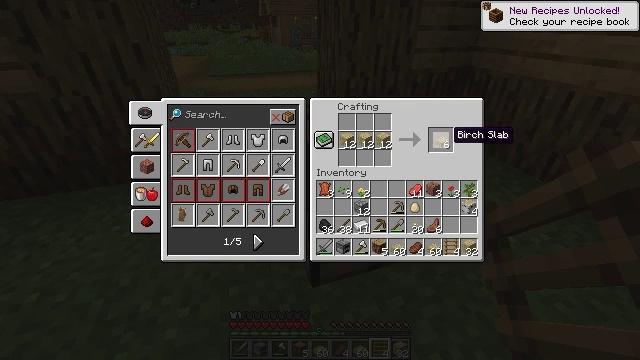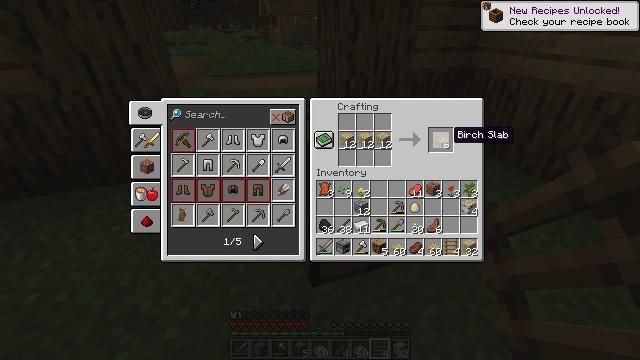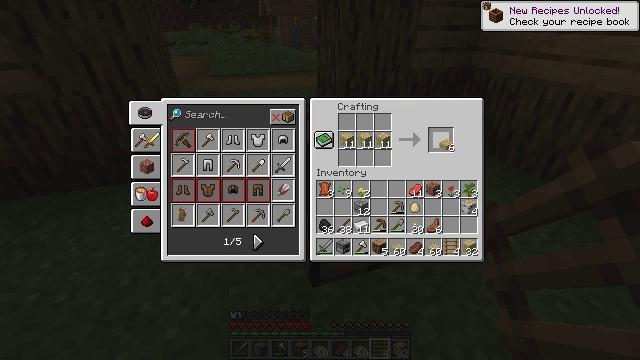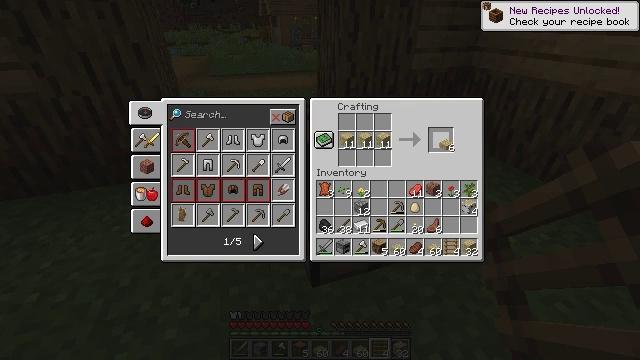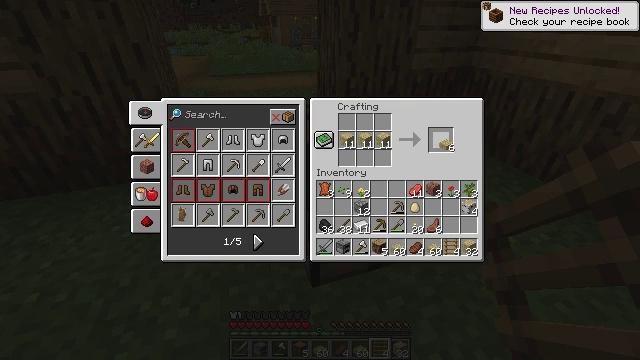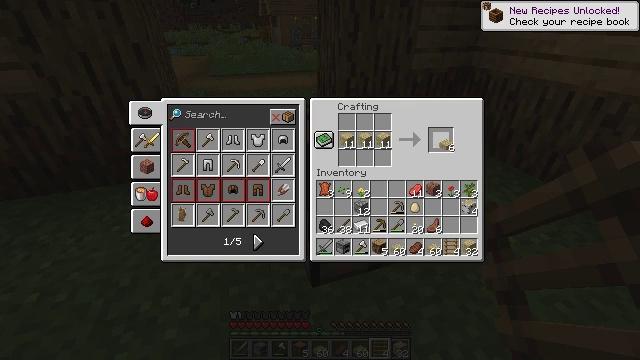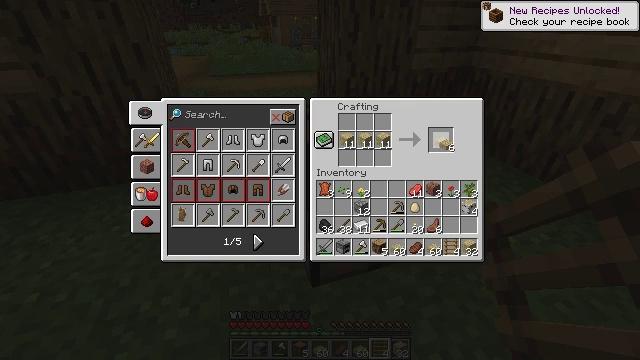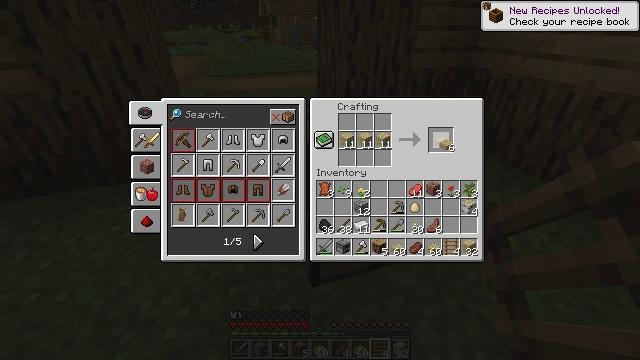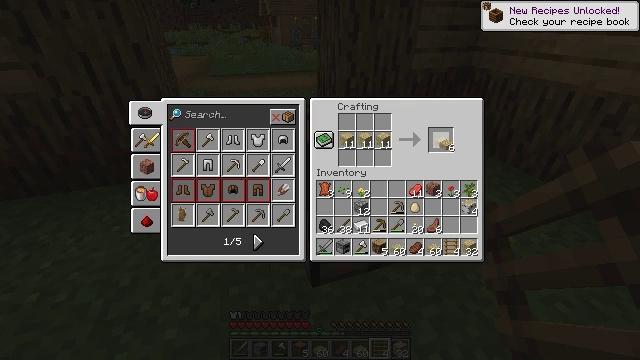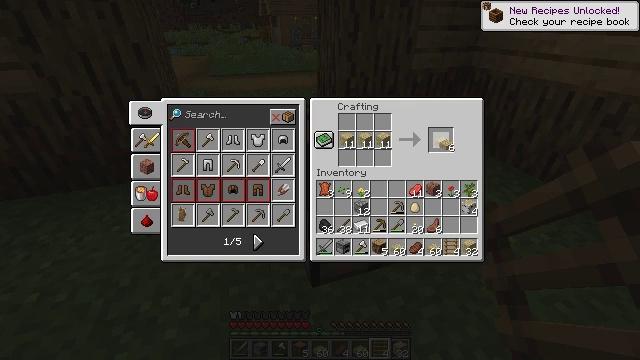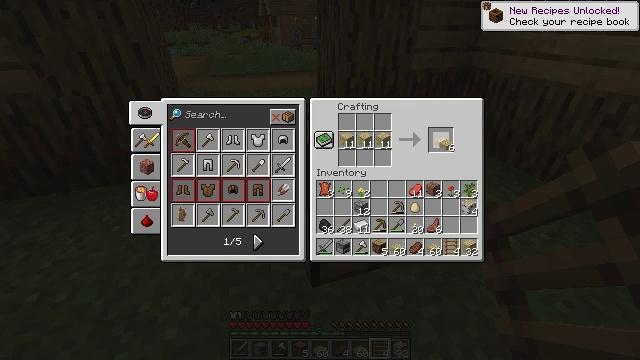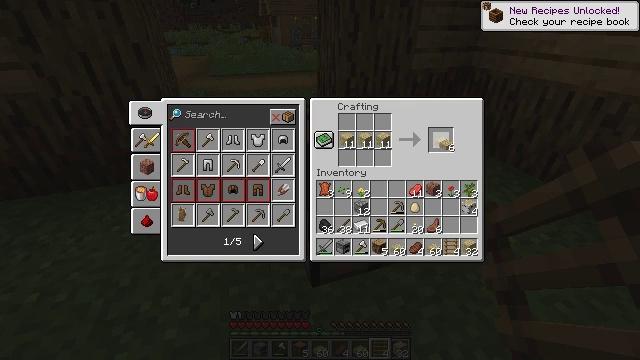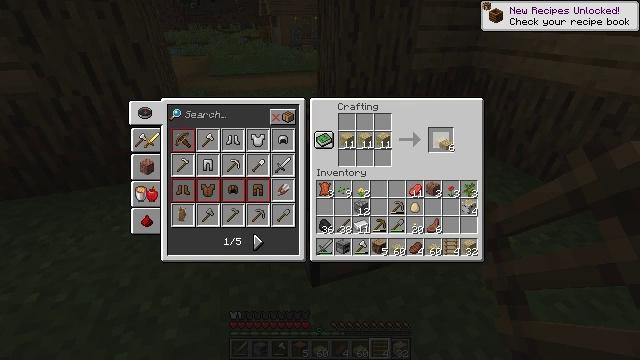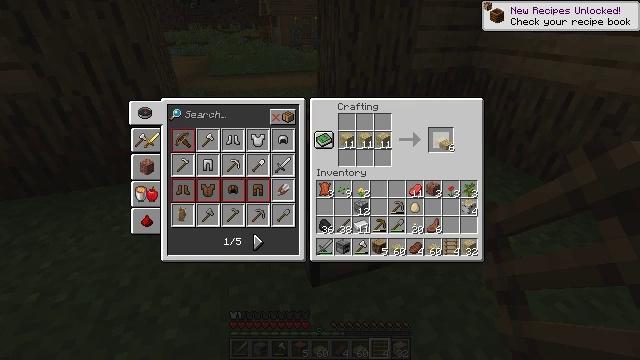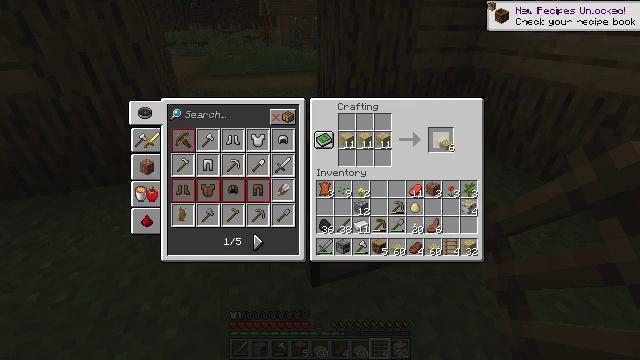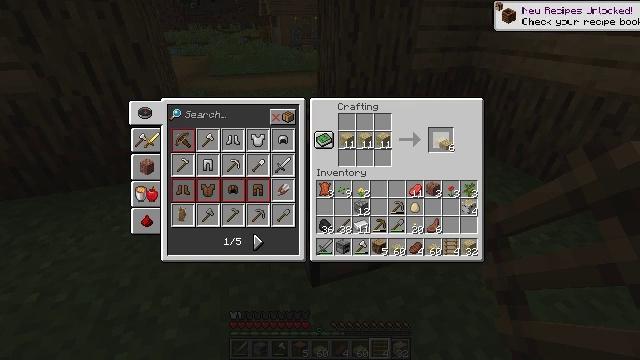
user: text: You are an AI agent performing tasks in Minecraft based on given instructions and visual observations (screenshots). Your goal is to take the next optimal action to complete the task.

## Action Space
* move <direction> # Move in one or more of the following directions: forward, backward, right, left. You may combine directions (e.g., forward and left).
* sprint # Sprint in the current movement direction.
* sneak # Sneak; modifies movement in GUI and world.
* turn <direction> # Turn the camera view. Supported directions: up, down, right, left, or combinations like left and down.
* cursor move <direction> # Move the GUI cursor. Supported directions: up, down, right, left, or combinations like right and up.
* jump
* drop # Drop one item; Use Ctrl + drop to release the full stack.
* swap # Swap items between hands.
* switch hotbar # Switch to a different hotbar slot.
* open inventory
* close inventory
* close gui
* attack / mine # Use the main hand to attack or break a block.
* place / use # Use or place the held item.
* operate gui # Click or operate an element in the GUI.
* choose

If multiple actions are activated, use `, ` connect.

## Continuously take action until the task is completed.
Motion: motion action
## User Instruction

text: Use a crafting table to make birch slabs.
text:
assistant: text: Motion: no_op
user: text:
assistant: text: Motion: operate gui
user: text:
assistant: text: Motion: operate gui
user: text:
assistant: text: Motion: operate gui
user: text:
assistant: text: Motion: operate gui
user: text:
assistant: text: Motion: no_op
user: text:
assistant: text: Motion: no_op
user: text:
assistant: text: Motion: no_op
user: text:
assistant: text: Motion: no_op
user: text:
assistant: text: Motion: no_op
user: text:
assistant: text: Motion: no_op
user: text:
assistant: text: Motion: no_op
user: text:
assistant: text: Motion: no_op
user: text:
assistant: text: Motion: no_op
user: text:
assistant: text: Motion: no_op
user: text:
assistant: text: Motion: no_op
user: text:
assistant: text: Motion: no_op
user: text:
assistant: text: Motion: no_op
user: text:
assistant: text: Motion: no_op
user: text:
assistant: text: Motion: no_op
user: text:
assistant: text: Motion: no_op
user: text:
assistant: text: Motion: no_op
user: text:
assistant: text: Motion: no_op
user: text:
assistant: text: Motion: no_op
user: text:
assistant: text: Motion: no_op
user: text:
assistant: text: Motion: no_op
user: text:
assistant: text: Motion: no_op
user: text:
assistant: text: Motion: no_op
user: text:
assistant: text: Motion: no_op
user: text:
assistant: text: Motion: no_op